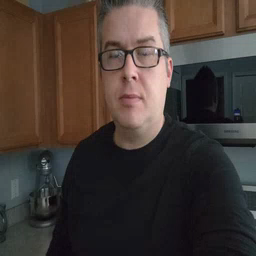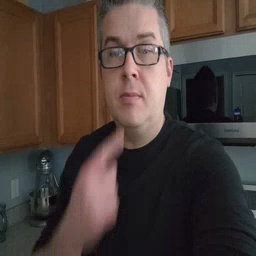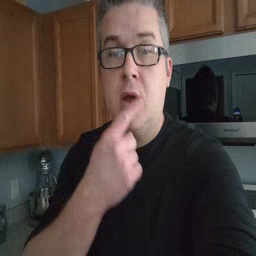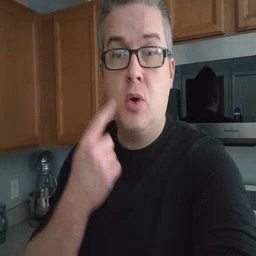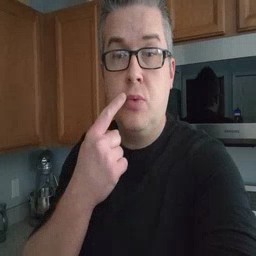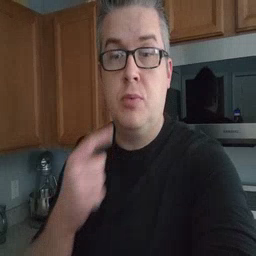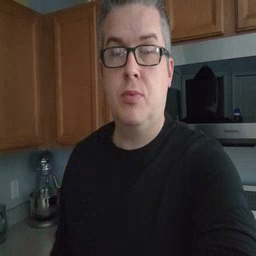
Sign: mouth